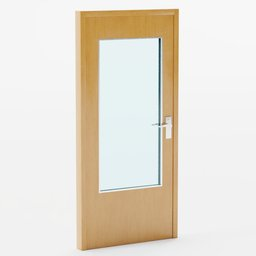
Label: architecture